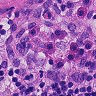
Metastatic tissue present: no